Question: What is the reading of the measurement in the image?
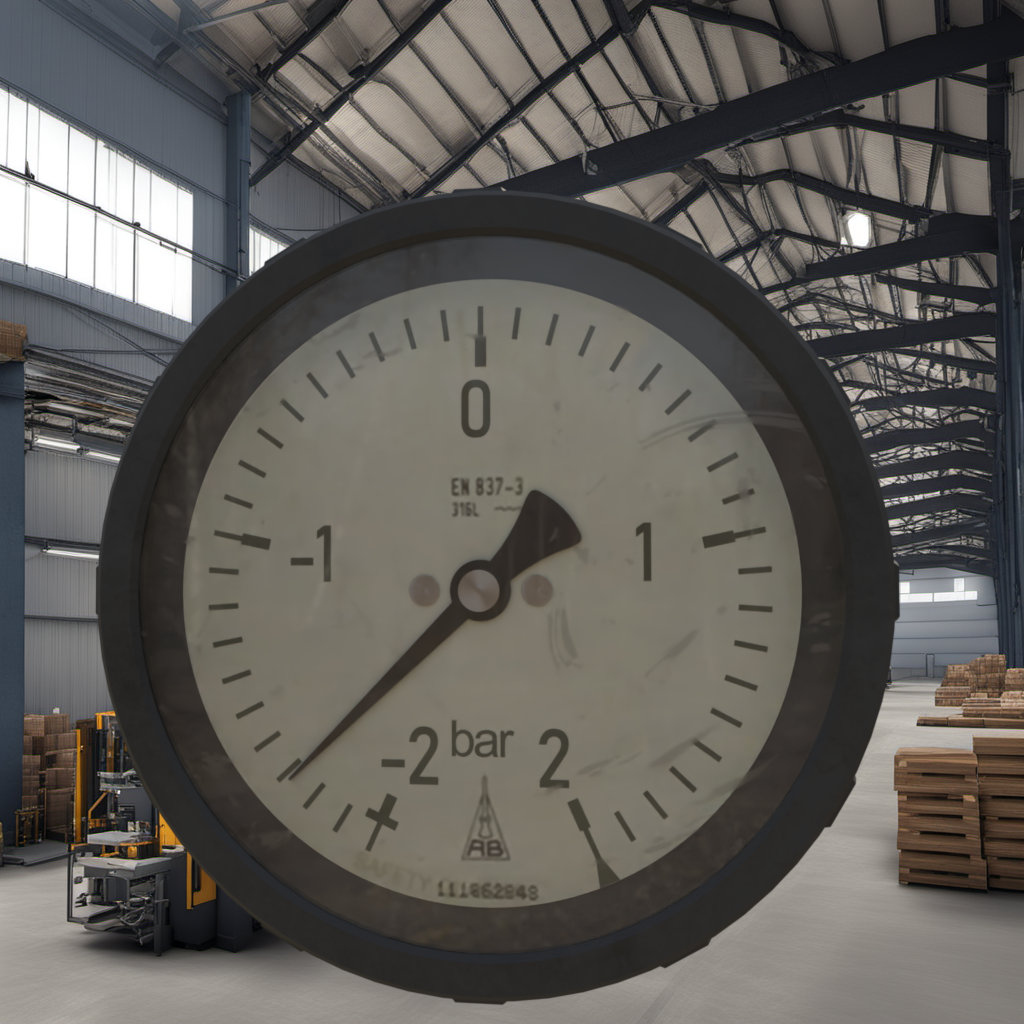
Answer: The result is -1.81
Question: What is the value range of the measurement in the image?
Answer: The range is from -2 to 2
Question: What is the minimum and maximum value range of this measurement?
Answer: The minimum value is -2 and the maximum value is 2